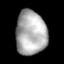
Tissue: lung
Cell type: Epithelial cells
Senescence score: 0.1164
Nuclear area (px): 1338
Mean DAPI intensity: 172.611